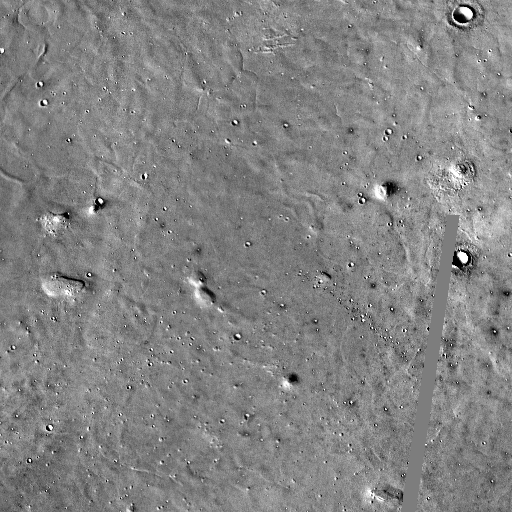
Crater classes present: Background, Other, Secondary